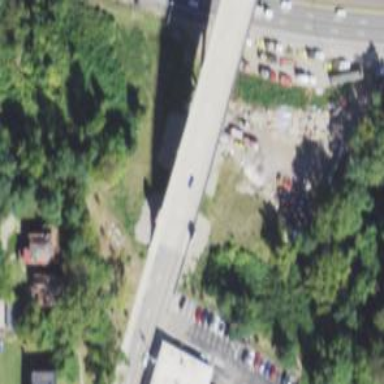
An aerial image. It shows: Bridge supported by abutments.